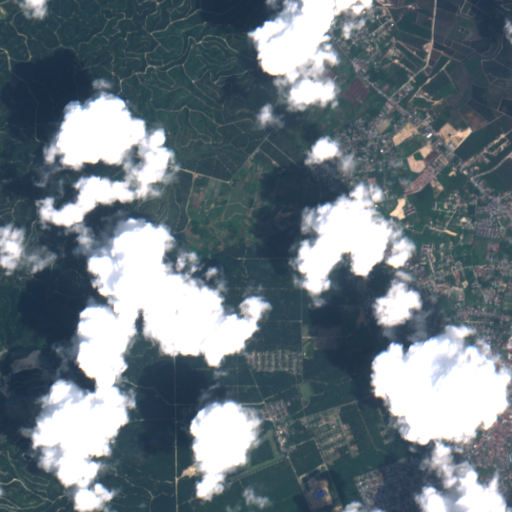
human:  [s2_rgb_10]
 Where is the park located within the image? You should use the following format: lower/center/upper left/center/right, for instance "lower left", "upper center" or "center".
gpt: The park is located in the lower right of the image.
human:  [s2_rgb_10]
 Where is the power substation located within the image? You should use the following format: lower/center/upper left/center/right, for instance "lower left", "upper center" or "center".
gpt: The power substation is located in the upper right of the image.
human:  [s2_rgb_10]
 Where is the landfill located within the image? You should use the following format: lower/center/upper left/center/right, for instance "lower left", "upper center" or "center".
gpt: There is no landfill in the image.